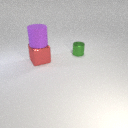
small green metal cylinder behind large red metal cube